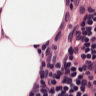
Metastatic tissue present: no